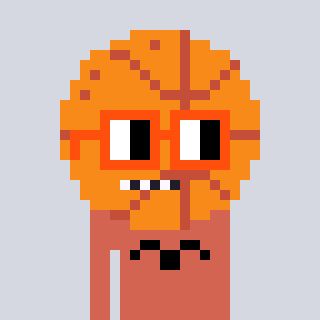
a pixel art character with square orange glasses, a basketball-shaped head and a peachy-colored body on a cool background